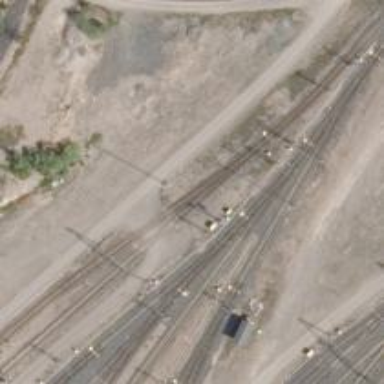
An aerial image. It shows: Rail yard with electrified contact lines for railway operations.